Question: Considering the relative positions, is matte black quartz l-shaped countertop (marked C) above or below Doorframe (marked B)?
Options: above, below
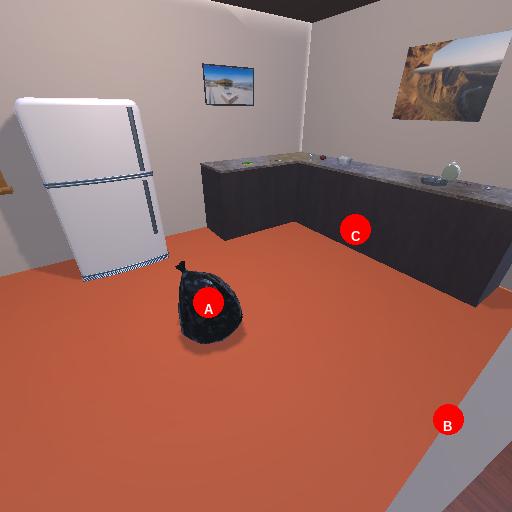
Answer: above